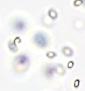
Label: Phaeocystis